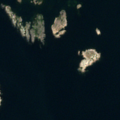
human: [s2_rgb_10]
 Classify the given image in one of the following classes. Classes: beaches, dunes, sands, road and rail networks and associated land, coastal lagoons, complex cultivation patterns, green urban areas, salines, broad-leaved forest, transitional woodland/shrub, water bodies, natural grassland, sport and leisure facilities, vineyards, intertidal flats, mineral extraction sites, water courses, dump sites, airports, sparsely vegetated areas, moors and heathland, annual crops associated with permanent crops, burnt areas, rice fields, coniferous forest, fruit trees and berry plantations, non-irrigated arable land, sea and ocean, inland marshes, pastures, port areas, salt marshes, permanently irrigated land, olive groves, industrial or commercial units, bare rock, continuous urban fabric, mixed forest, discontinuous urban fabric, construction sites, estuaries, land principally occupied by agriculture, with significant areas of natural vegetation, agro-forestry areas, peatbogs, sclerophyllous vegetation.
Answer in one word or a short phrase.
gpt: sea and ocean